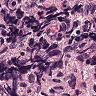
Metastatic tissue present: no